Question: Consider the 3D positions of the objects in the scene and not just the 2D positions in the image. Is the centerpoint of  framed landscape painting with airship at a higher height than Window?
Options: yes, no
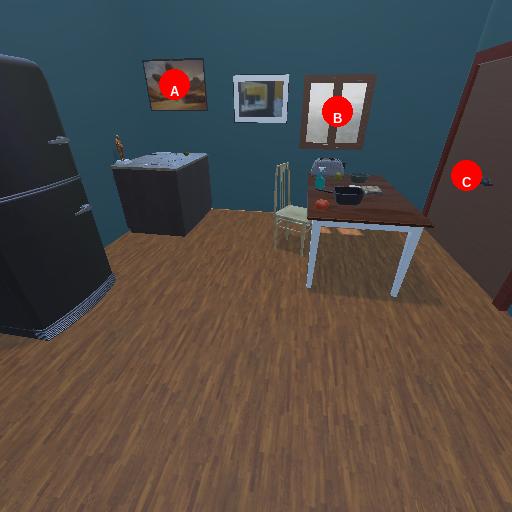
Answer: yes